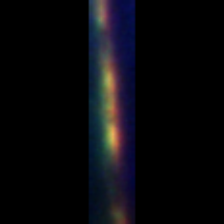
Taxon: Psuedo-nitzschia
Group: Diatoms